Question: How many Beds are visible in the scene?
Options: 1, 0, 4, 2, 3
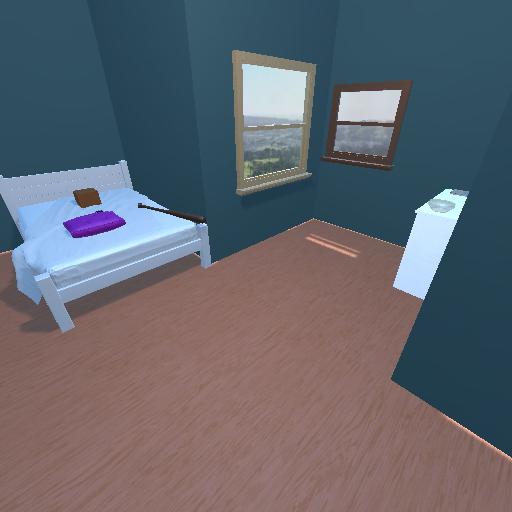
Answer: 1